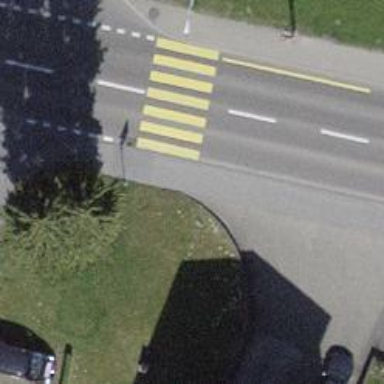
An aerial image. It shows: Kerb serving as barrier.